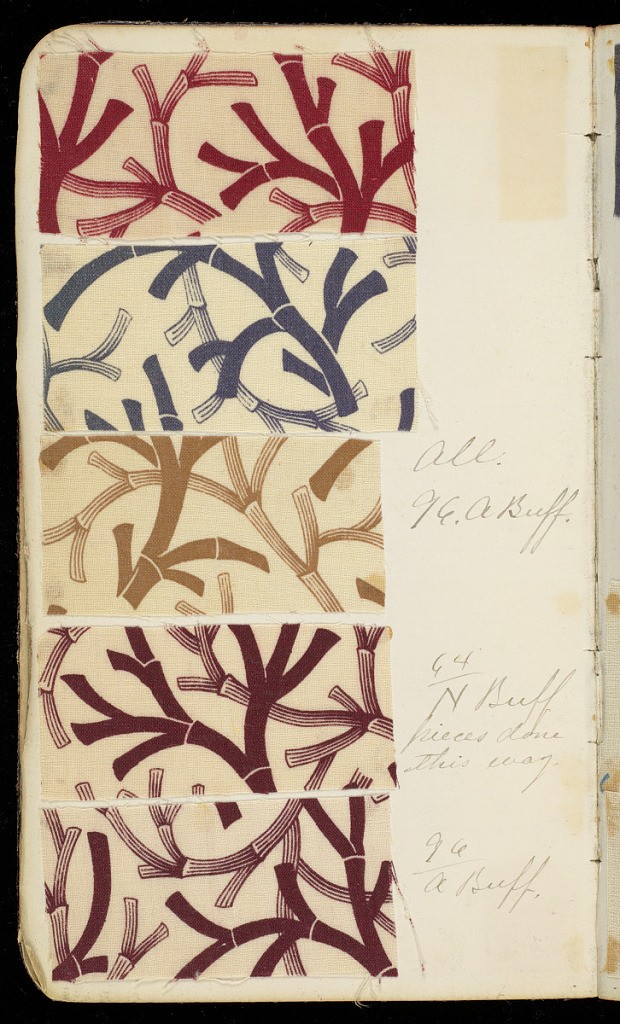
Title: Dyer's record book
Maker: Cocheco Print Works, Dover, NH, USA
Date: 1885–86
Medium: leather, paper, printed cotton textile samples
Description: Small dark brown leather-bound textile sample book with handwritten formulas for dyestuffs. Contains 189 samples in various designs. Tabbed colors: Buff, Brown, Red, Olive, Blues, Purple, Drab, Stone.